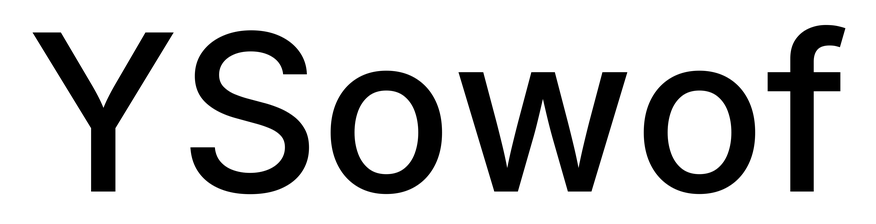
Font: Inter_Medium